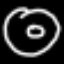
Label: donut